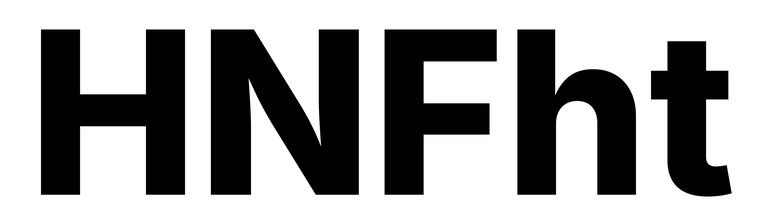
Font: Inter_ExtraBold